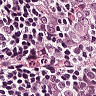
Metastatic tissue present: yes